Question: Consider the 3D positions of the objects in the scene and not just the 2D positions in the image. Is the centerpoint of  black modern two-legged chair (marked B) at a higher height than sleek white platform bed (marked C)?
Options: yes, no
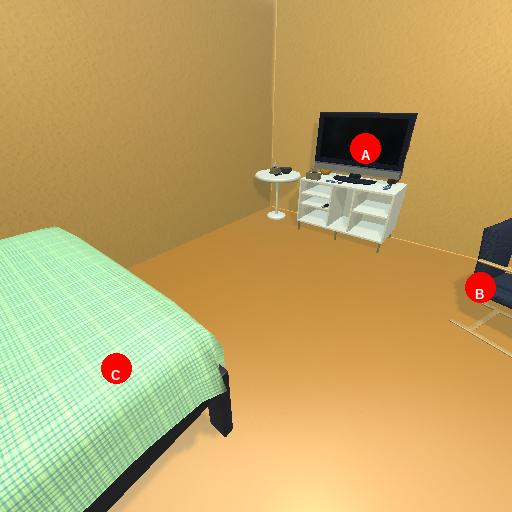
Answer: yes